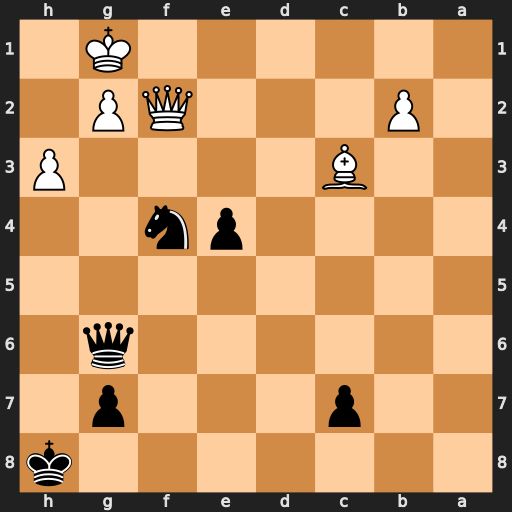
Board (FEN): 7k/2p3p1/6q1/8/4pn2/2B4P/1P3QP1/6K1
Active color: b
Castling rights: -
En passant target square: -
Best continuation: Nxh3+ Kf1 Nxf2